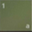
Piece: xx